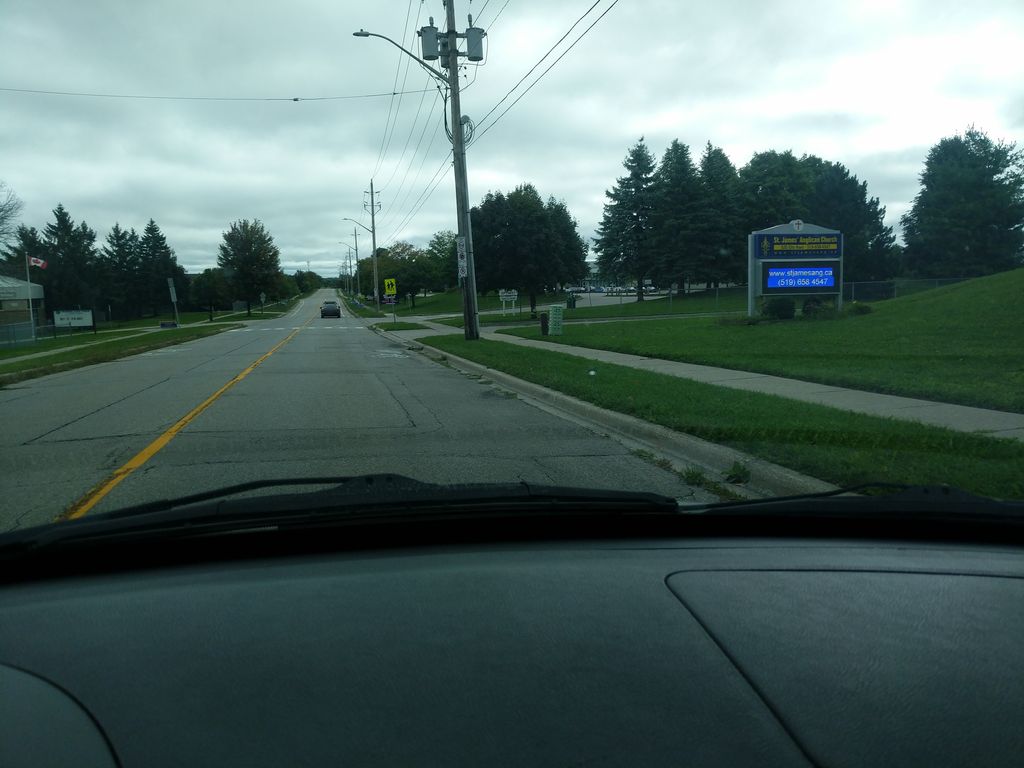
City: kitchener-waterloo